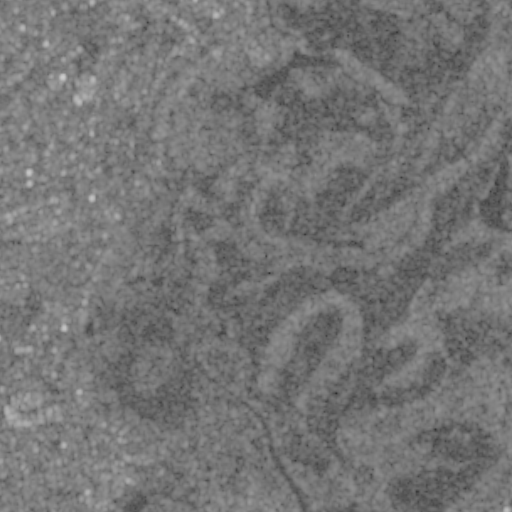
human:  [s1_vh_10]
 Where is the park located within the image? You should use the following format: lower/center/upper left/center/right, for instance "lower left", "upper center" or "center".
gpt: The park is located in the left of the image.
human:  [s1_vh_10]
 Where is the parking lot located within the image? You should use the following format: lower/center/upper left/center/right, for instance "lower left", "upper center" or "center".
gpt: The parking lot is located in the lower left of the image.
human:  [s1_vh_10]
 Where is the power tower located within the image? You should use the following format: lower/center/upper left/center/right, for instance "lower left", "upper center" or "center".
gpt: The power tower is located in the lower right of the image.
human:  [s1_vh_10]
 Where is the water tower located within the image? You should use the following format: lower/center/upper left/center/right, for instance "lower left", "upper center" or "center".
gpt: The water tower is located in the lower left of the image.
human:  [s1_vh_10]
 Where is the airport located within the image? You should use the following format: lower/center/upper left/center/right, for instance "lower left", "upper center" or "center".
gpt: There is no airport in the image.

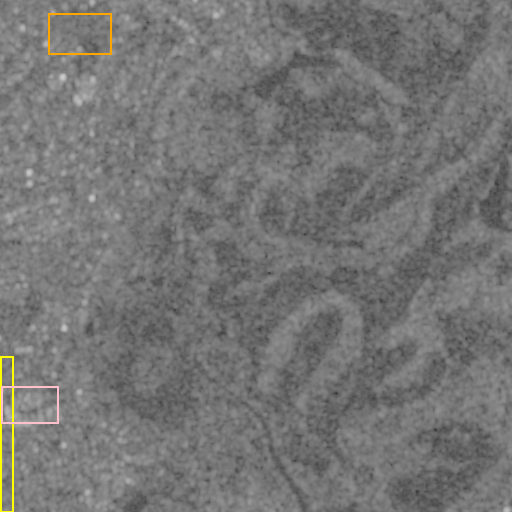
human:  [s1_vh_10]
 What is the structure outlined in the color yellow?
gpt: The structure outlined in yellow is a crop field.
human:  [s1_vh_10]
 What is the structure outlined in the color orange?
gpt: The structure outlined in orange is a park.
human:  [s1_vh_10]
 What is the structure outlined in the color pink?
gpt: The structure outlined in pink is a parking lot.
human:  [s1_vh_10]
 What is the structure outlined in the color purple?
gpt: There is no purple outline.